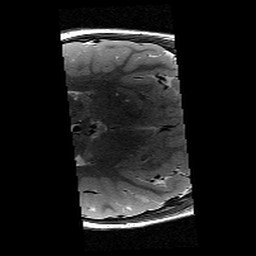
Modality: T2w
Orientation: axial
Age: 10
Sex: female
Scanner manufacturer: siemens
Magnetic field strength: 3 T
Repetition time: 9.23 s
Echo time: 0.067 s